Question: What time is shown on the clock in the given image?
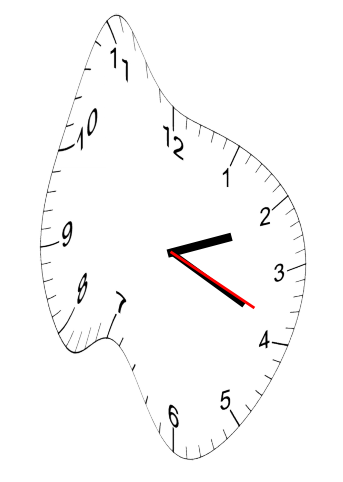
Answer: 02:19:19